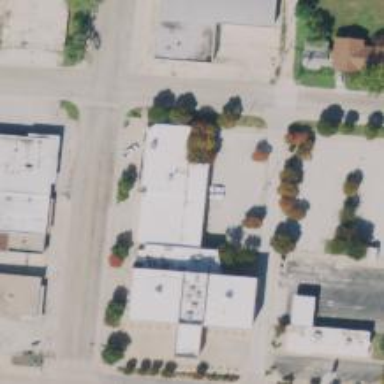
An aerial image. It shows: Commercial building.